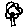
Label: flower